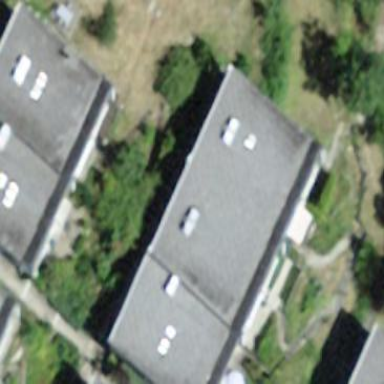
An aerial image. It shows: Apartment building with skillion roof shape.